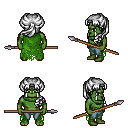
a pixel art fantasy rpg character, male body template, orc, green skin, green tattered cape, teal pants, white princess hairstyle, spear, four views (front, back, left, right), 2x2 character sprite sheet, small pixel art, hard edges, no anti-aliasing